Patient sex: M
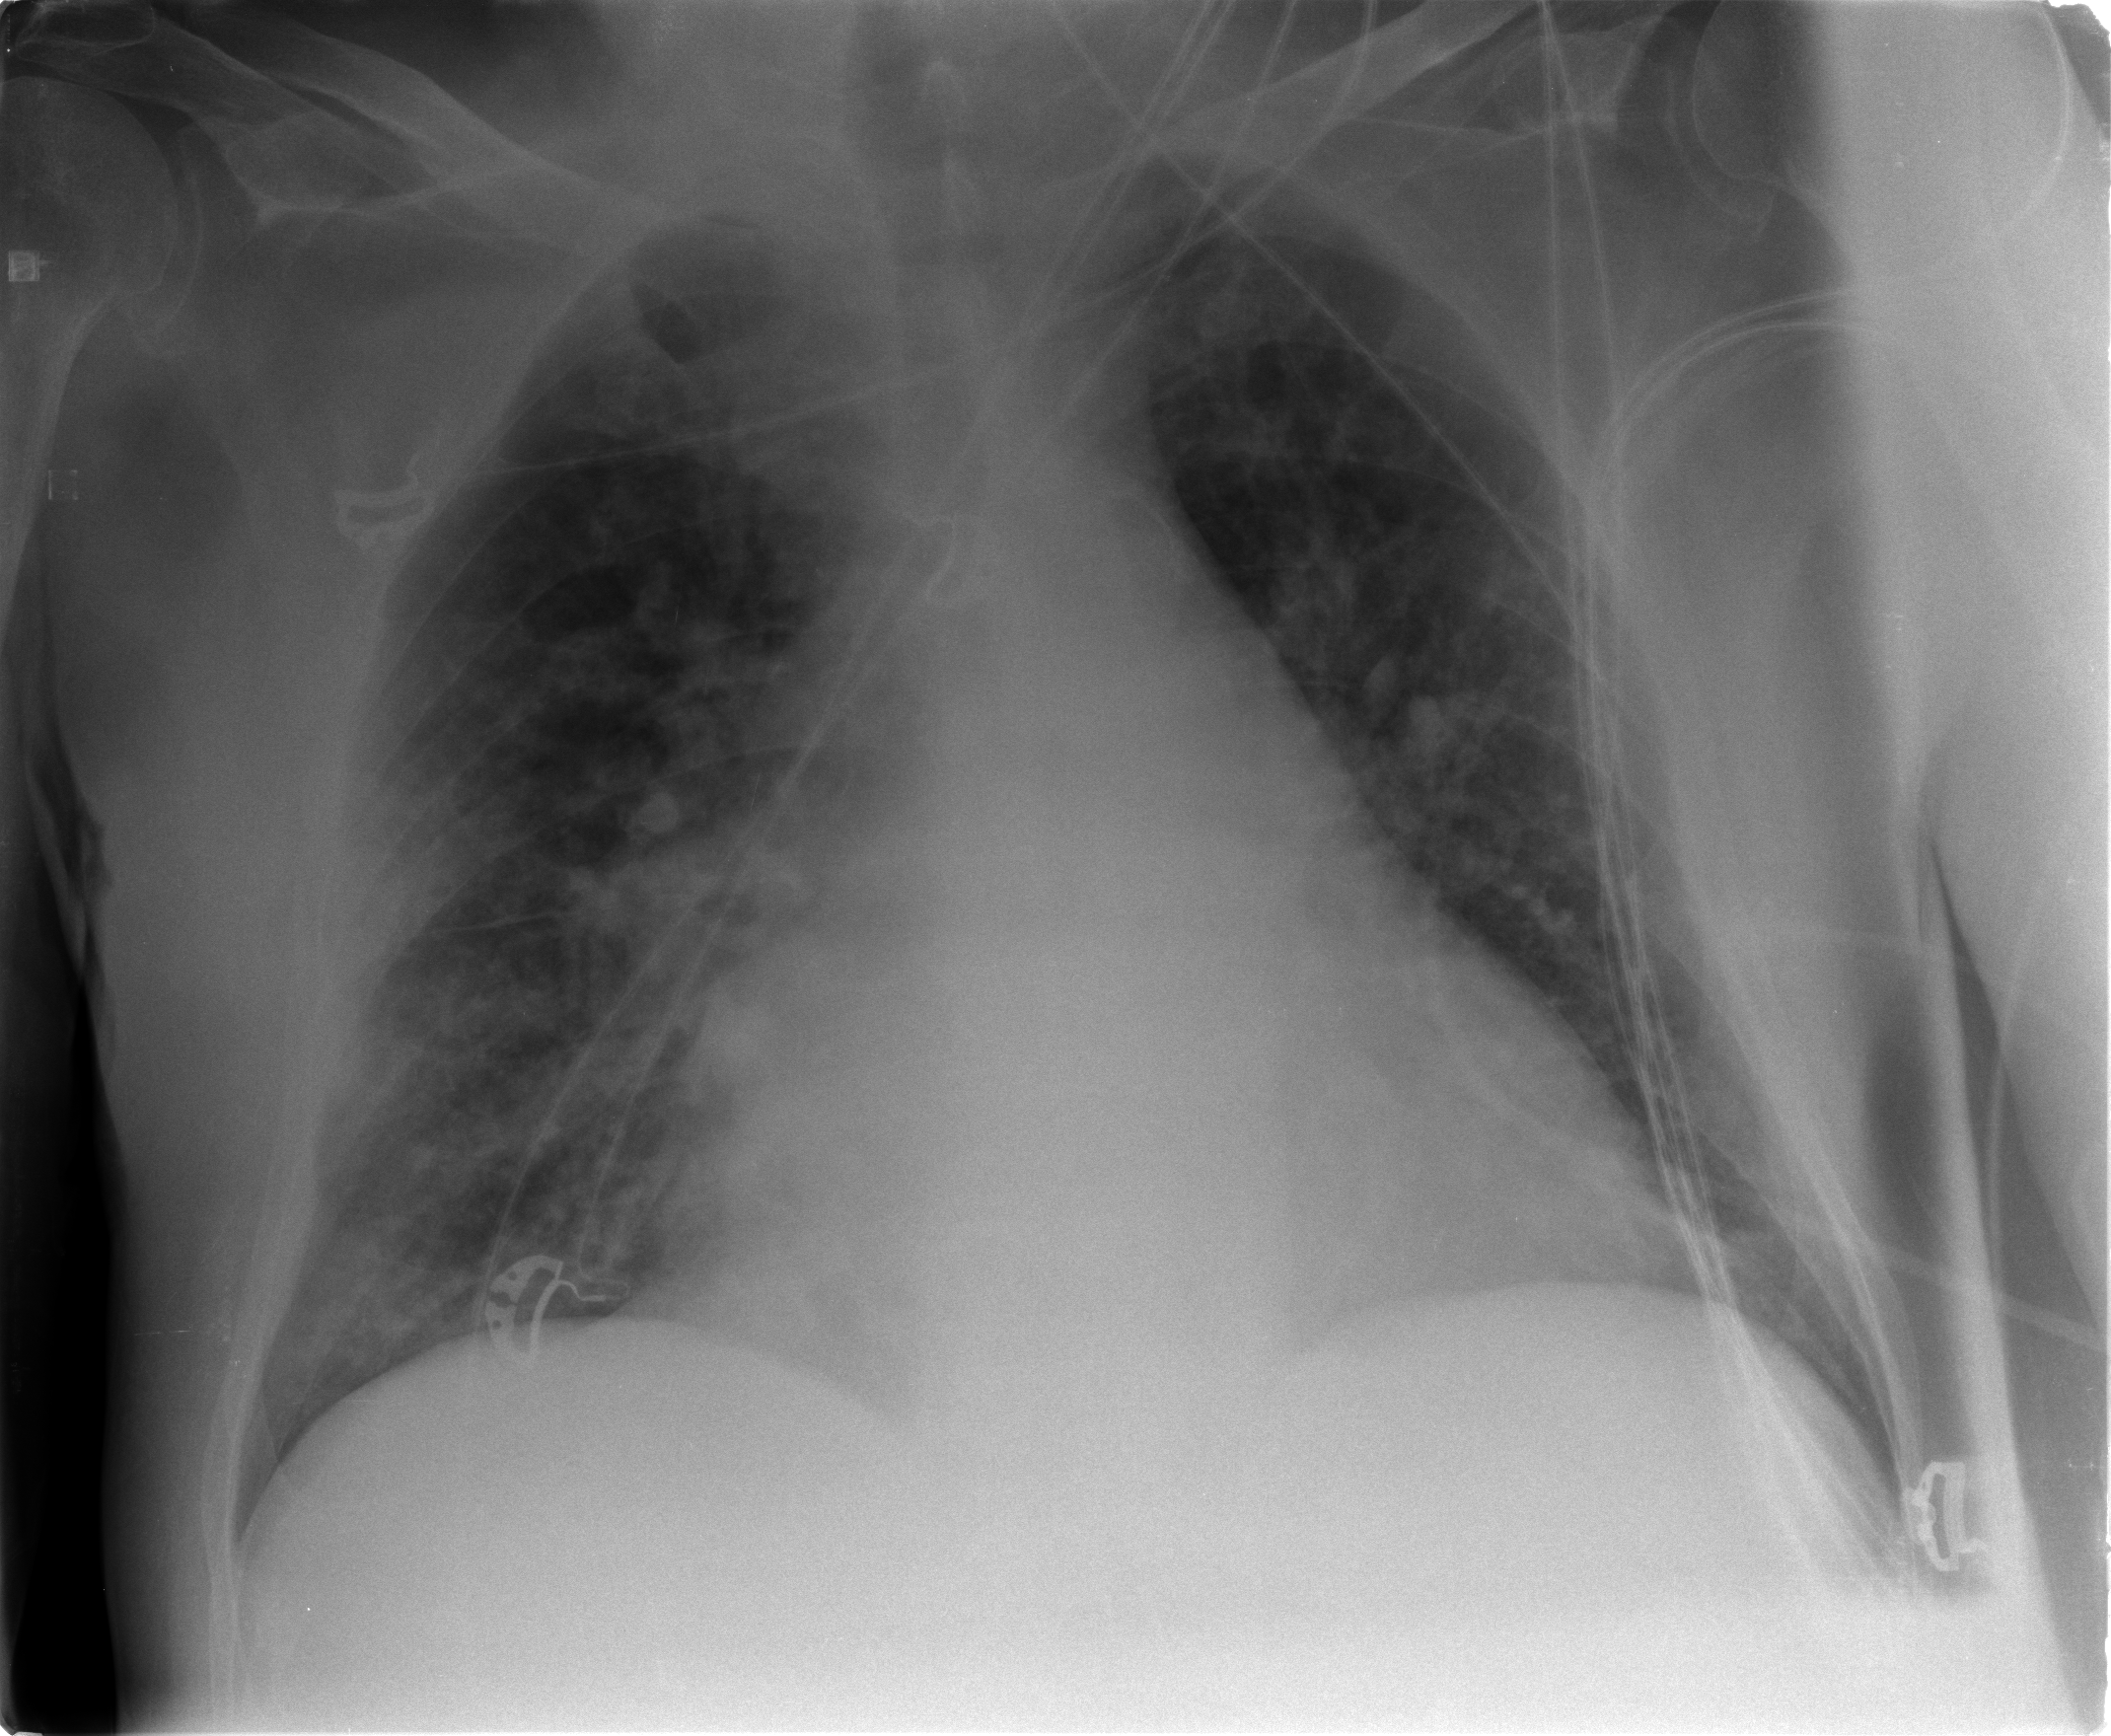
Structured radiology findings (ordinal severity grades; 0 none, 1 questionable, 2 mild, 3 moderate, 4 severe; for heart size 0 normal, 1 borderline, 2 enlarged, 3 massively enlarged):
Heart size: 2
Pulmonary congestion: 2
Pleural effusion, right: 0
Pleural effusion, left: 0
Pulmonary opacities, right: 2
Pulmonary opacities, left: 2
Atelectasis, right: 2
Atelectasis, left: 2